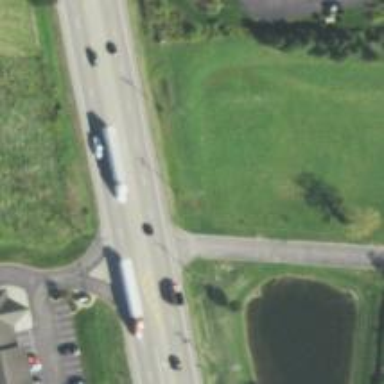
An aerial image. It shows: Asphalt road classified as trunk highway.